Question: I have the following HTML markup:
'''
<div id="PlanViewControls" class="ui-widget ui-state-default ui-corner-all" >
<div id="Level1Controls">
<div class="separated">
<div id="PlanViewZoomSlider"></div>
</div>
<div class="separator">|</div>
<div class="separated">
<label>
Rack Info:
<select id="RackInfoSelect">
<option value="Name">Name</option>
</select>
</label>
</div>
<div class="separator">|</div>
<div class="separated marginedTop">
<label>
Enable Auto-Refresh:
<input id="PlanViewRefreshCheckbox" name="Enable Auto-Refresh" value="value" type="checkbox" />
</label>
</div>
</div>
<div id="Level2Controls">
<div class="separated">
<label>
Levels To Display:
<select id="LevelSelect">
<option value="All">All</option>
</select>
</label>
</div>
<div class="separator">|</div>
<div class="separated marginedTop">
<a id="ExportPlanView" href="javascript:void(0)" target="_blank" title="Export the plan view as a pdf.">
<span class="cs-icon cs-icon-edit-search-results" style="float: left; margin-right: 5px;"></span>
<label id="ExportLabel">Export</label>
</a>
</div>
</div>
</div>
'''
CSS (w/ latest jQueryUI for major styling)
'''
#RightPaneContent
{
overflow: hidden;
}
#PlanViewControls
{
display: none;
min-height: 20px;
margin-bottom: 5px;
}
#PlanViewControls > div
{
min-height: 20px;
padding-top: 5px;
padding-bottom: 3px;
padding-left: 3px;
padding-right: 5px;
}
.component-slider
{
width: 100px;
margin-left: 5px;
margin-top: 3px;
}
#PlanViewControls label
{
display: block;
padding-left: 15px;
text-indent: -15px;
float: left;
}
#PlanViewControls input
{
width: 13px;
height: 13px;
padding: 0;
margin:0;
vertical-align: bottom;
position: relative;
}
#PlanViewControls div.separator
{
padding-top: 4px;
}
.marginedTop
{
margin-top: 3px;
}
#ExportLabel
{
padding-top: 1px;
}
#PlanViewControls
{
min-width: 700px;
}
#ExportLabel:hover
{
cursor: pointer;
}
#PlanViewControlsOverlay
{
background: white;
opacity: 0.7;
filter: alpha(opacity=70);
position: absolute;
z-index: 10001;
}
'''
I am really unhappy with this solution because on wide displays the second level of controls looks unnatural -- there is enough space to hold them all in one level.
The solution I currently have in my head consists of:
- - - -
Obviously it doesn't make sense to collapse to just 1 item per row -- I would be specifiying a min-width for my first level controls.
Is this the proper way to go about doing this? Or is there an easy way to express this using CSS/HTML?
Just as a visual helper I've attached below what my page looks like on a landscape monitor vs a portrait monitor.

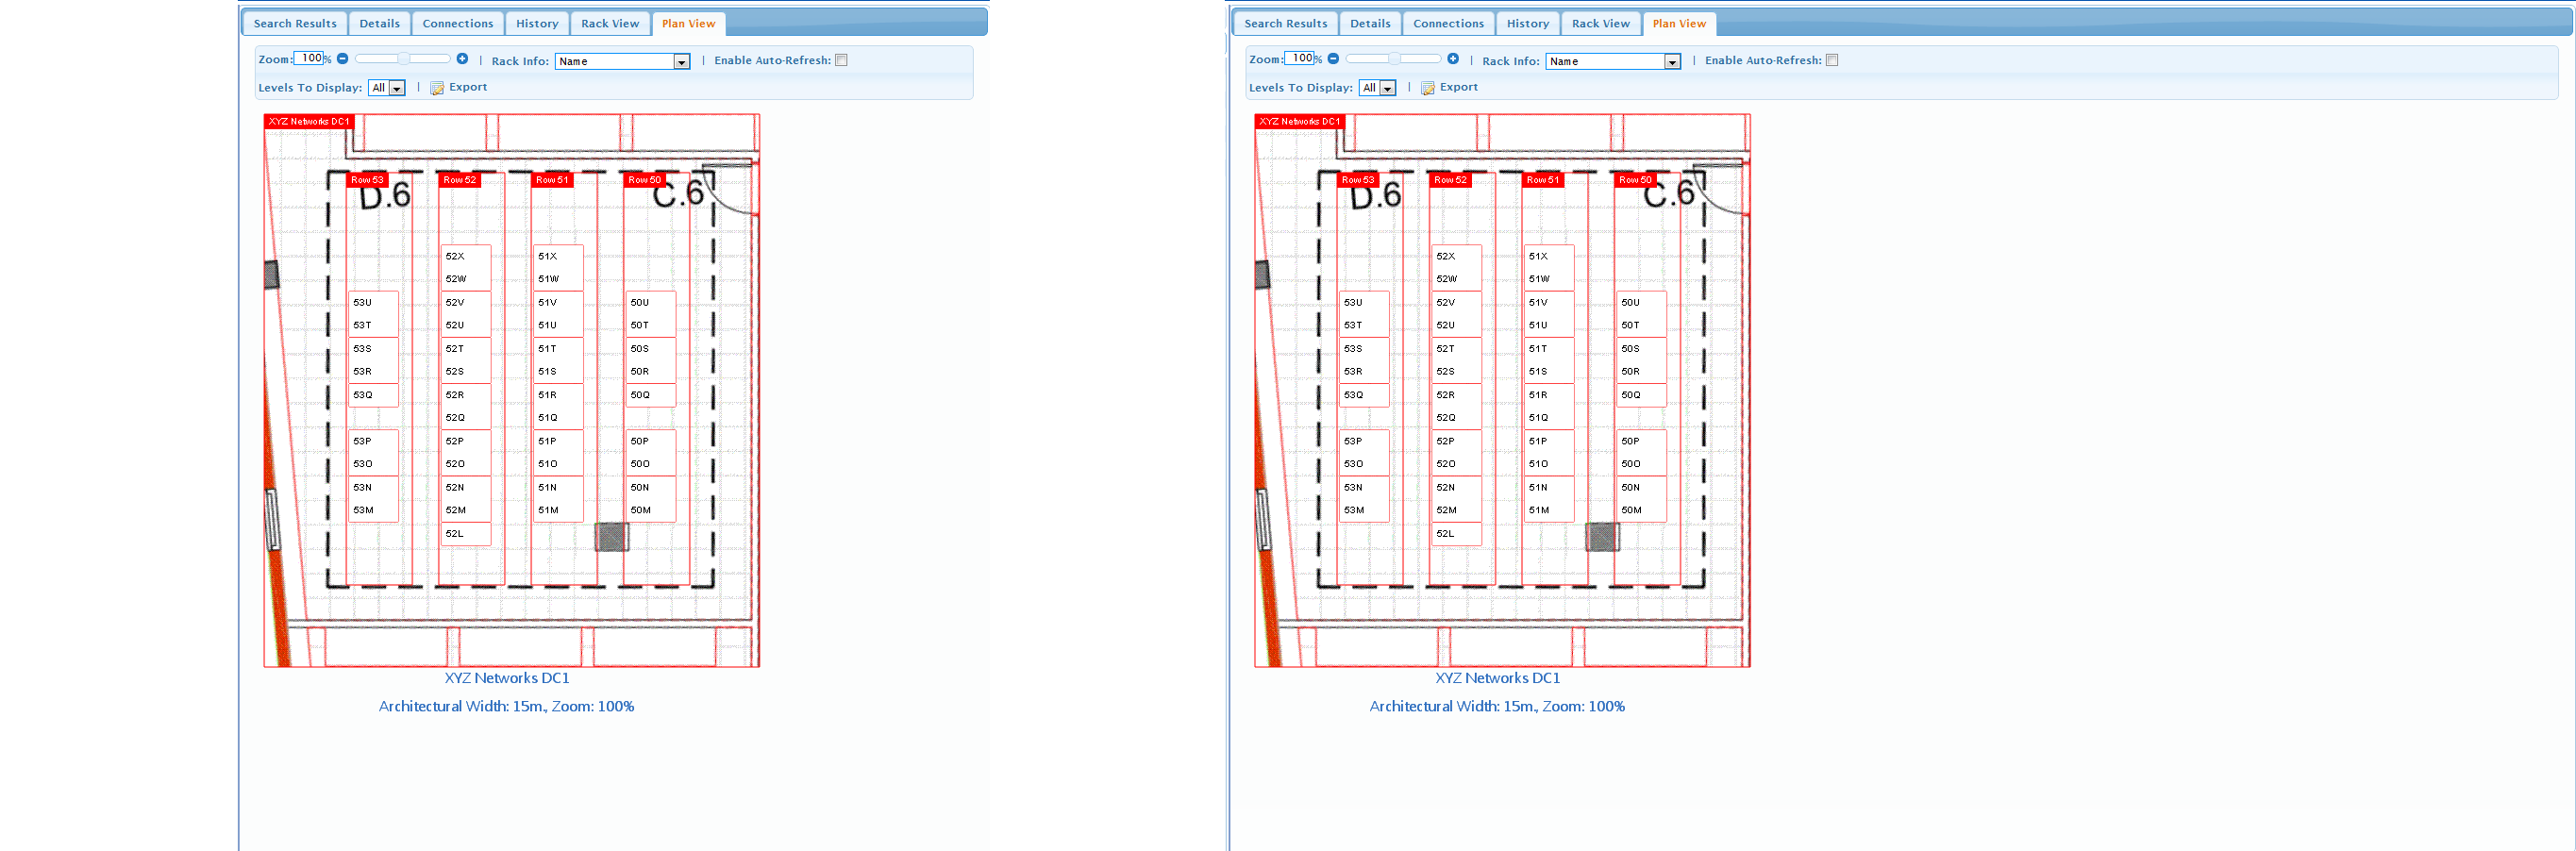
Answer: Hm, I would use pure CSS for that:
'''
<div id="controls">
<div> "Separated" </div>
<div> another control </div>
<div> and one with an icon </div>
...
</div>
'''
'''
#controls {
width: 100%;
min-width: 10em; /* or whatever */
/* implicit height: auto; */
overflow: hidden; /* to hide the leftmost borders */
}
#controls > div {
display: inline-block;
border-left: 1px solid blue;
padding: 1em 0;
margin: 1em -1px; /* move the borders 1px into the off */
}
'''
This should give a scalable toolbar, and there is no need for different level-divs.